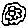
Label: flower